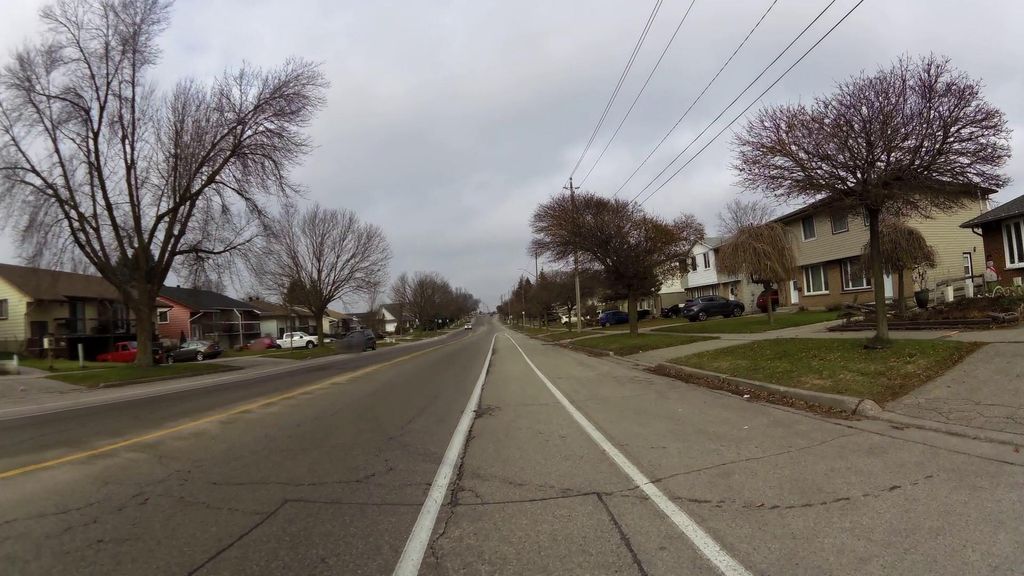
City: kitchener-waterloo